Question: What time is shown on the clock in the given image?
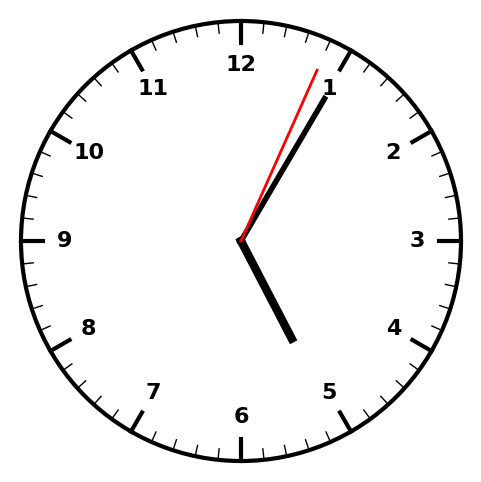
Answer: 05:05:04